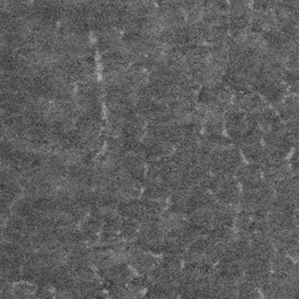
Label: frost